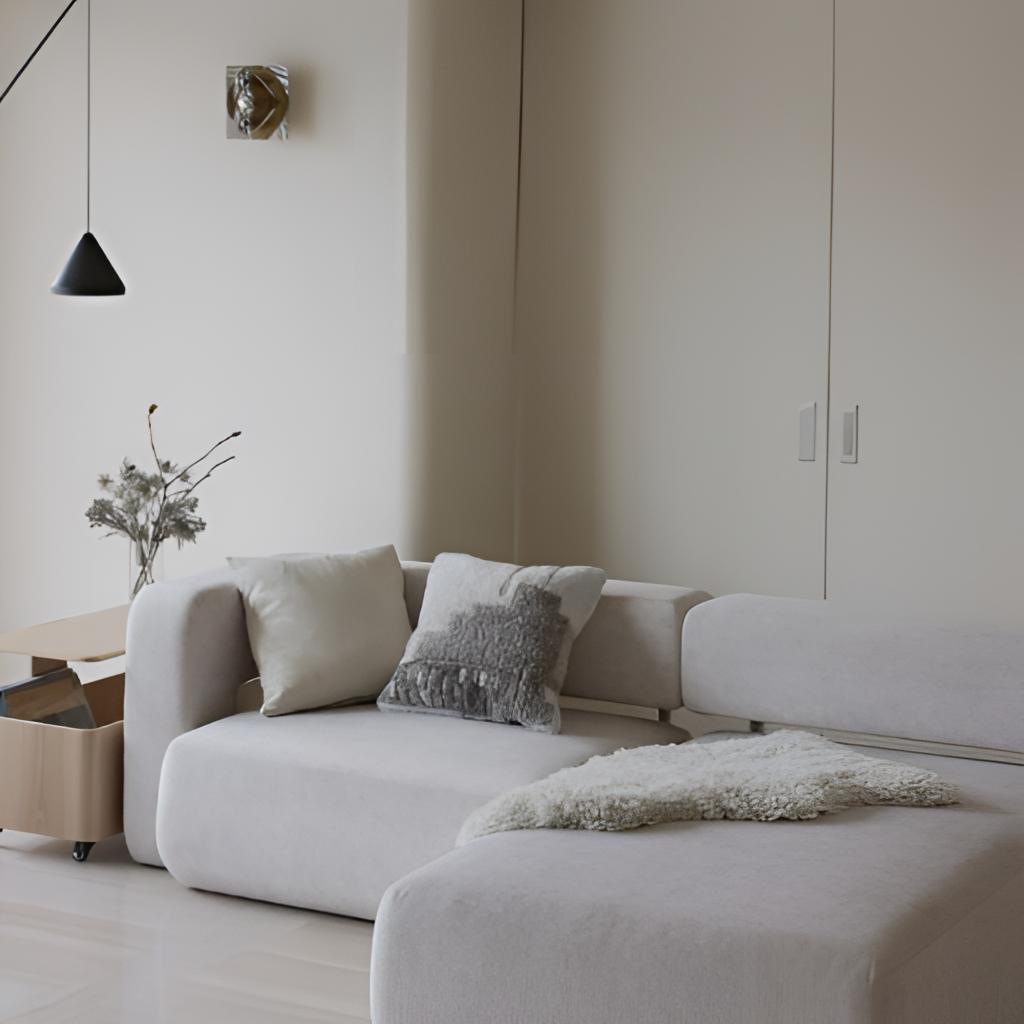
beige fabric sectional sofa, living room, beige paint wallpaper, with solid pattern, minimalist, beige tile flooring, with large square pattern